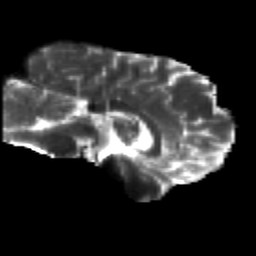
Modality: T2w
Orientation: sagittal
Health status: healthy
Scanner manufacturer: siemens
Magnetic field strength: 3 T
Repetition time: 12 s
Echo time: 0.092 s